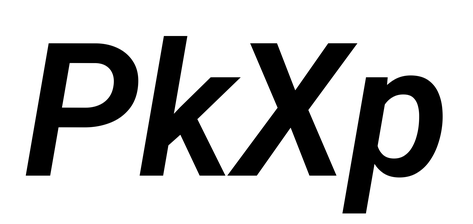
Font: Roboto-Italic_SemiBold_Italic